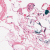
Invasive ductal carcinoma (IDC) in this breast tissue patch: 0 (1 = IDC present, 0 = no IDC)